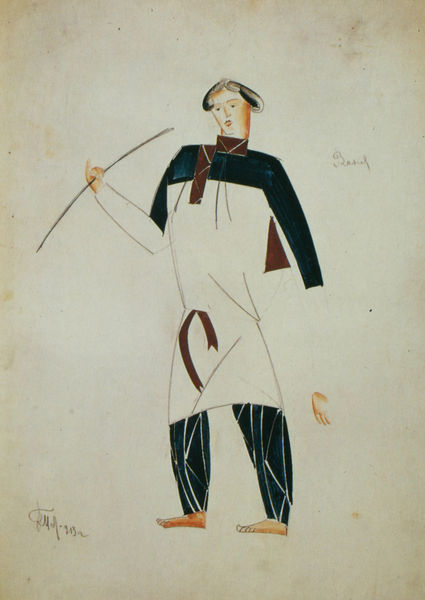
Titel: Ein Leben für den Zaren
Künstler: Wladimir Tatlin
Standort: Moskau
Institution: Bachruschin-Museum
Schlagwörter: blau, hand, mann, umhang, weiß, aquarell, braun, bunt, frau, frisur, kleid, mitte, schwarz, skizze, zeichnung, gürtel, rot, schleife, hemd, hose, arm, band, falten, gesicht, mensch, hände, portrait, porträt, signatur, ast, figur, haare, kostüm, stock, füße, schrift, papier, bogen, stab, hosen, russland, modern, farbe, linien, inschrift, barfuss, unterschrift, fuss, zweig, asien, tracht, zentrum, speer, geometrie, stecken, russisch, signaturen, msnn